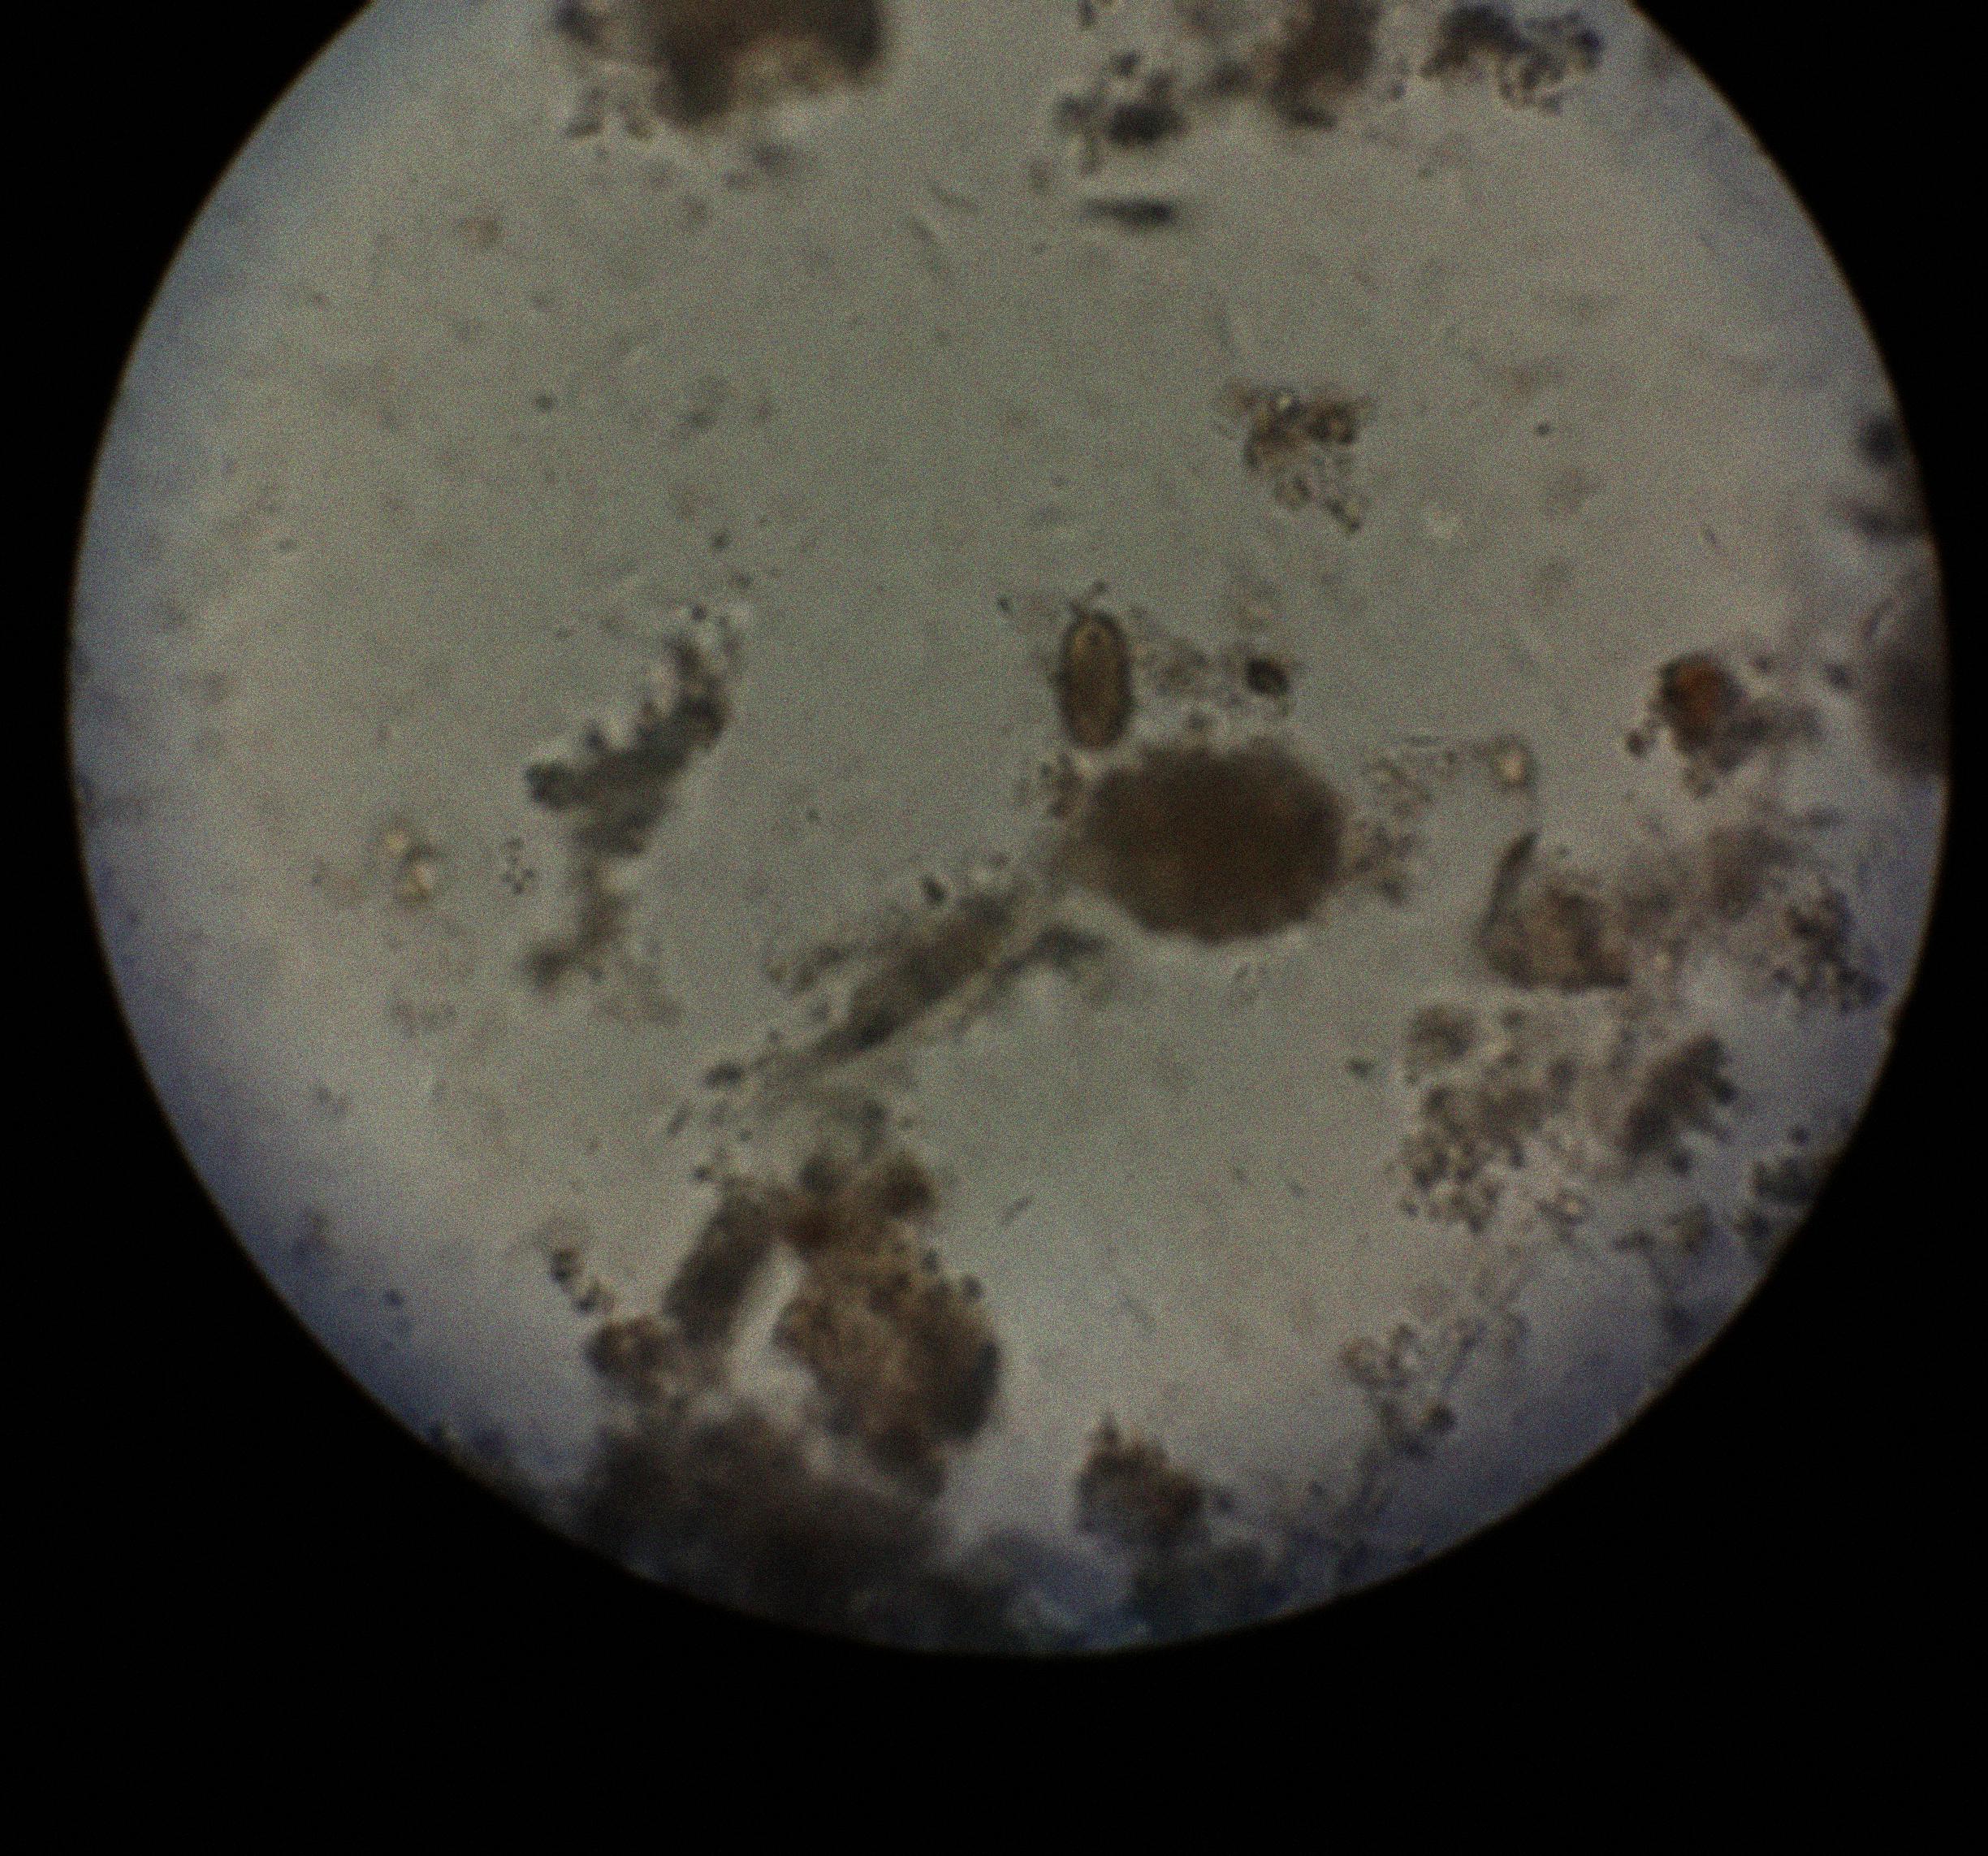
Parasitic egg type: Capillaria philippinensis